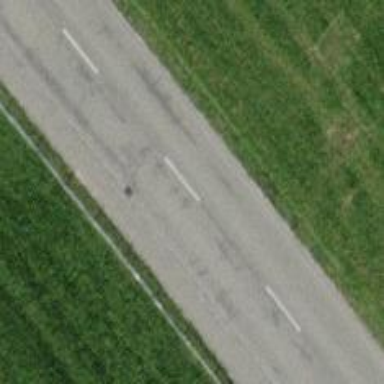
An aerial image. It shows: Left sidewalk along asphalt tertiary road.